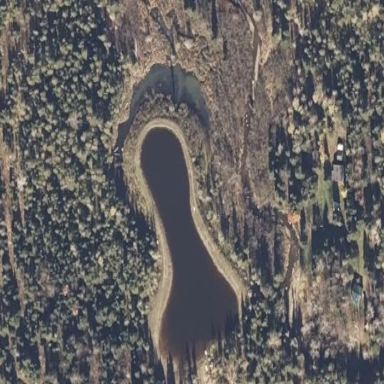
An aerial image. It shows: Pond with natural water.